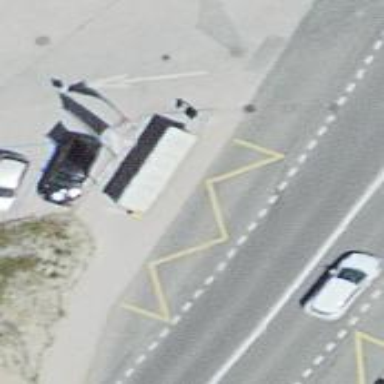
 serving as platform for public transportation."